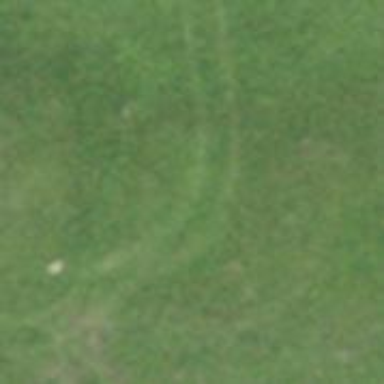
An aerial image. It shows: Track with grade 5 tracktype.